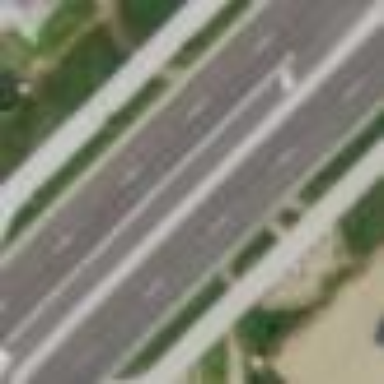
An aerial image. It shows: Traffic island with concrete surface.